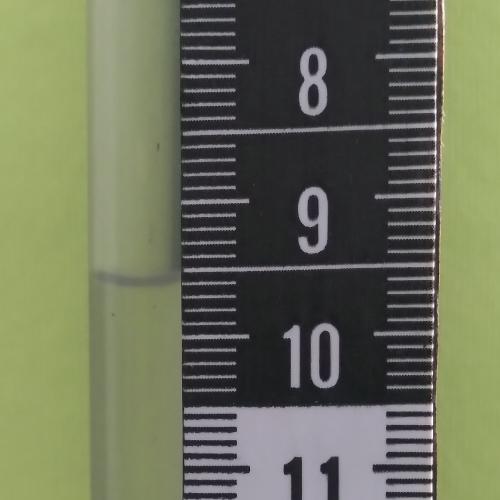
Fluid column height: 9.6 cm